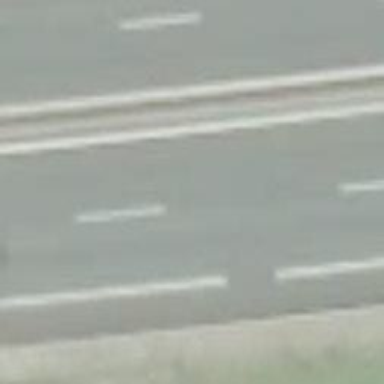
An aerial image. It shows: Asphalt motorway.